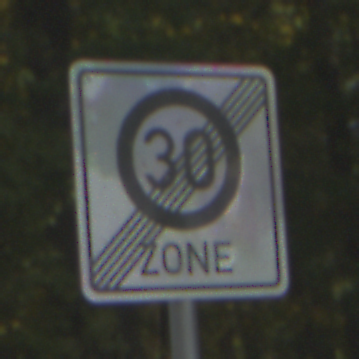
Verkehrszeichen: EndeZone30
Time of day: MorningAfternoon
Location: Outdoor (Suburban)
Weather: Clear
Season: NotSpecified
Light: Natural